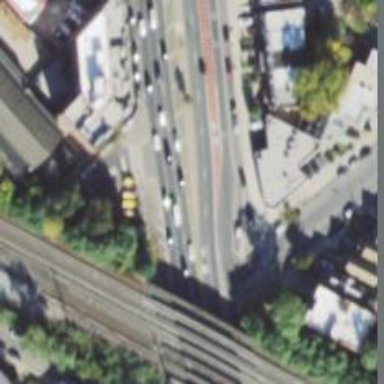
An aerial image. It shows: Footway with asphalt surface leading to traffic island.